Question: I'm trying to write a function that returns the position of a tile on a tileset.
I wrote some code for that but that seems unnecessarily complicated.
how each tile has a number:

'''
// My old code:
function getXPosByNumber(width, height, tilesize, tilenumber) {
if ((tilenumber % (width / tilesize) - 1) < 0) {
return width - tilesize;
} else {
return (tilenumber % (width / tilesize) - 1) * tilesize;
}
}
function getYPosByNumber(width, height, tilesize, tilenumber) {
return (Math.ceil(tilenumber / (width / tilesize)) - 1) * tilesize;
}
'''
How can I access any tile coordonates with a cleaner/simpler code ?
Thanks.
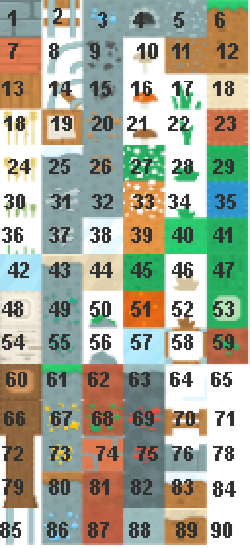
Answer: Here's what I figured out to simplify. I found that height isn't so relevant to calculate either X or Y. The important factor here is how much it spreads horizontally.
Then, since a specific tileset will more likely always have the same width and tilesize, I suggest a more "Object"-ified approach so you don't have to constantly remember its configuration. Personally, I like to wrap constants and configurations so I can write lightweight code afterwards:
'''
var tileset = function(width, tilesize) {
this.width = width;
this.tilesize = tilesize;
};
// calculate X by tilenumber
tileset.prototype.getX = function(tilenumber) {
return (tilenumber % this.width - 1) * this.tilesize;
};
// calculate Y by tilenumber
tileset.prototype.getY = function(tilenumber) {
return Math.floor(tilenumber / this.width) * this.tilesize;
};
'''
That allows you to use it like this:
'''
var mySet = new tileset(6, 10); // width=6, tilesize=10
var x = mySet.getX(16); // tilenumber=16
var y = mySet.getY(16); // tilenumber=16
'''
To see it in action, check this <URL>.
Please note that it calculates the position of top left corner. It can be adjusted otherwise if needed.
Hope this helps!